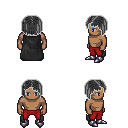
a pixel art fantasy rpg character, male body template, human, dark skin, black cape, red pants, gray pageboy hairstyle, metal boots, four views (front, back, left, right), 2x2 character sprite sheet, small pixel art, hard edges, no anti-aliasing